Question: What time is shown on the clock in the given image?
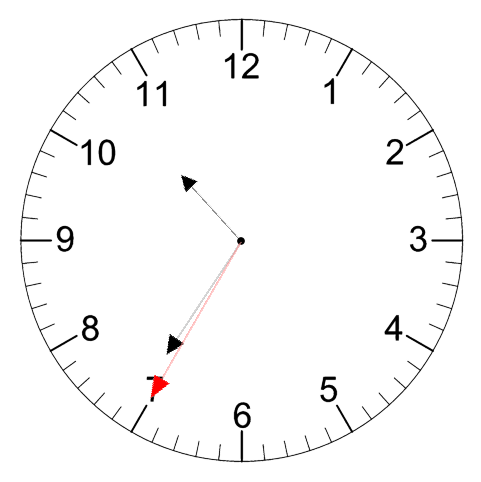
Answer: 10:35:35